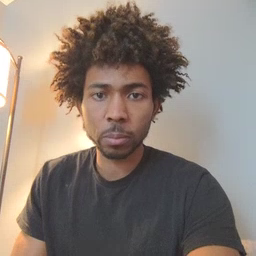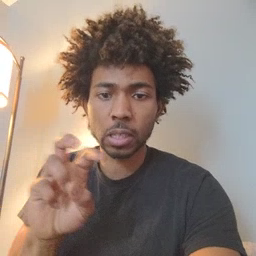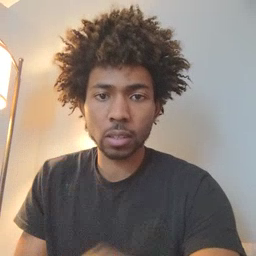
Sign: pizza